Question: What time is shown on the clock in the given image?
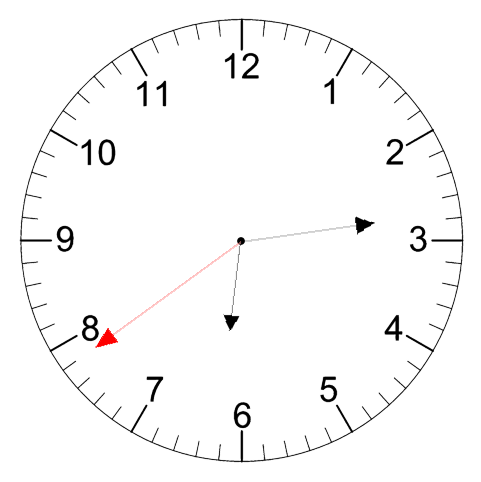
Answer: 06:13:39